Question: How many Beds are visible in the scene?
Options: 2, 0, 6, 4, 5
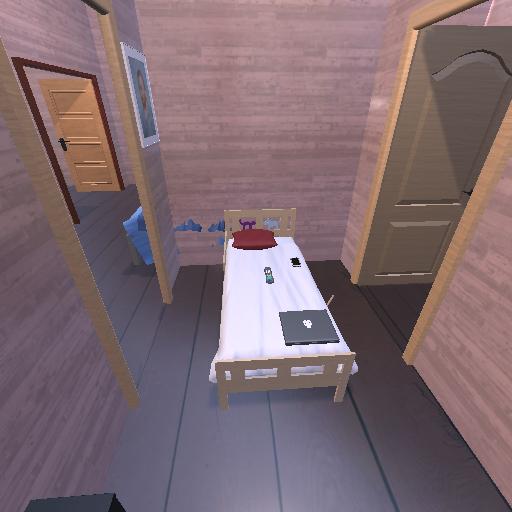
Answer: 2